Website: lowes
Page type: review-order
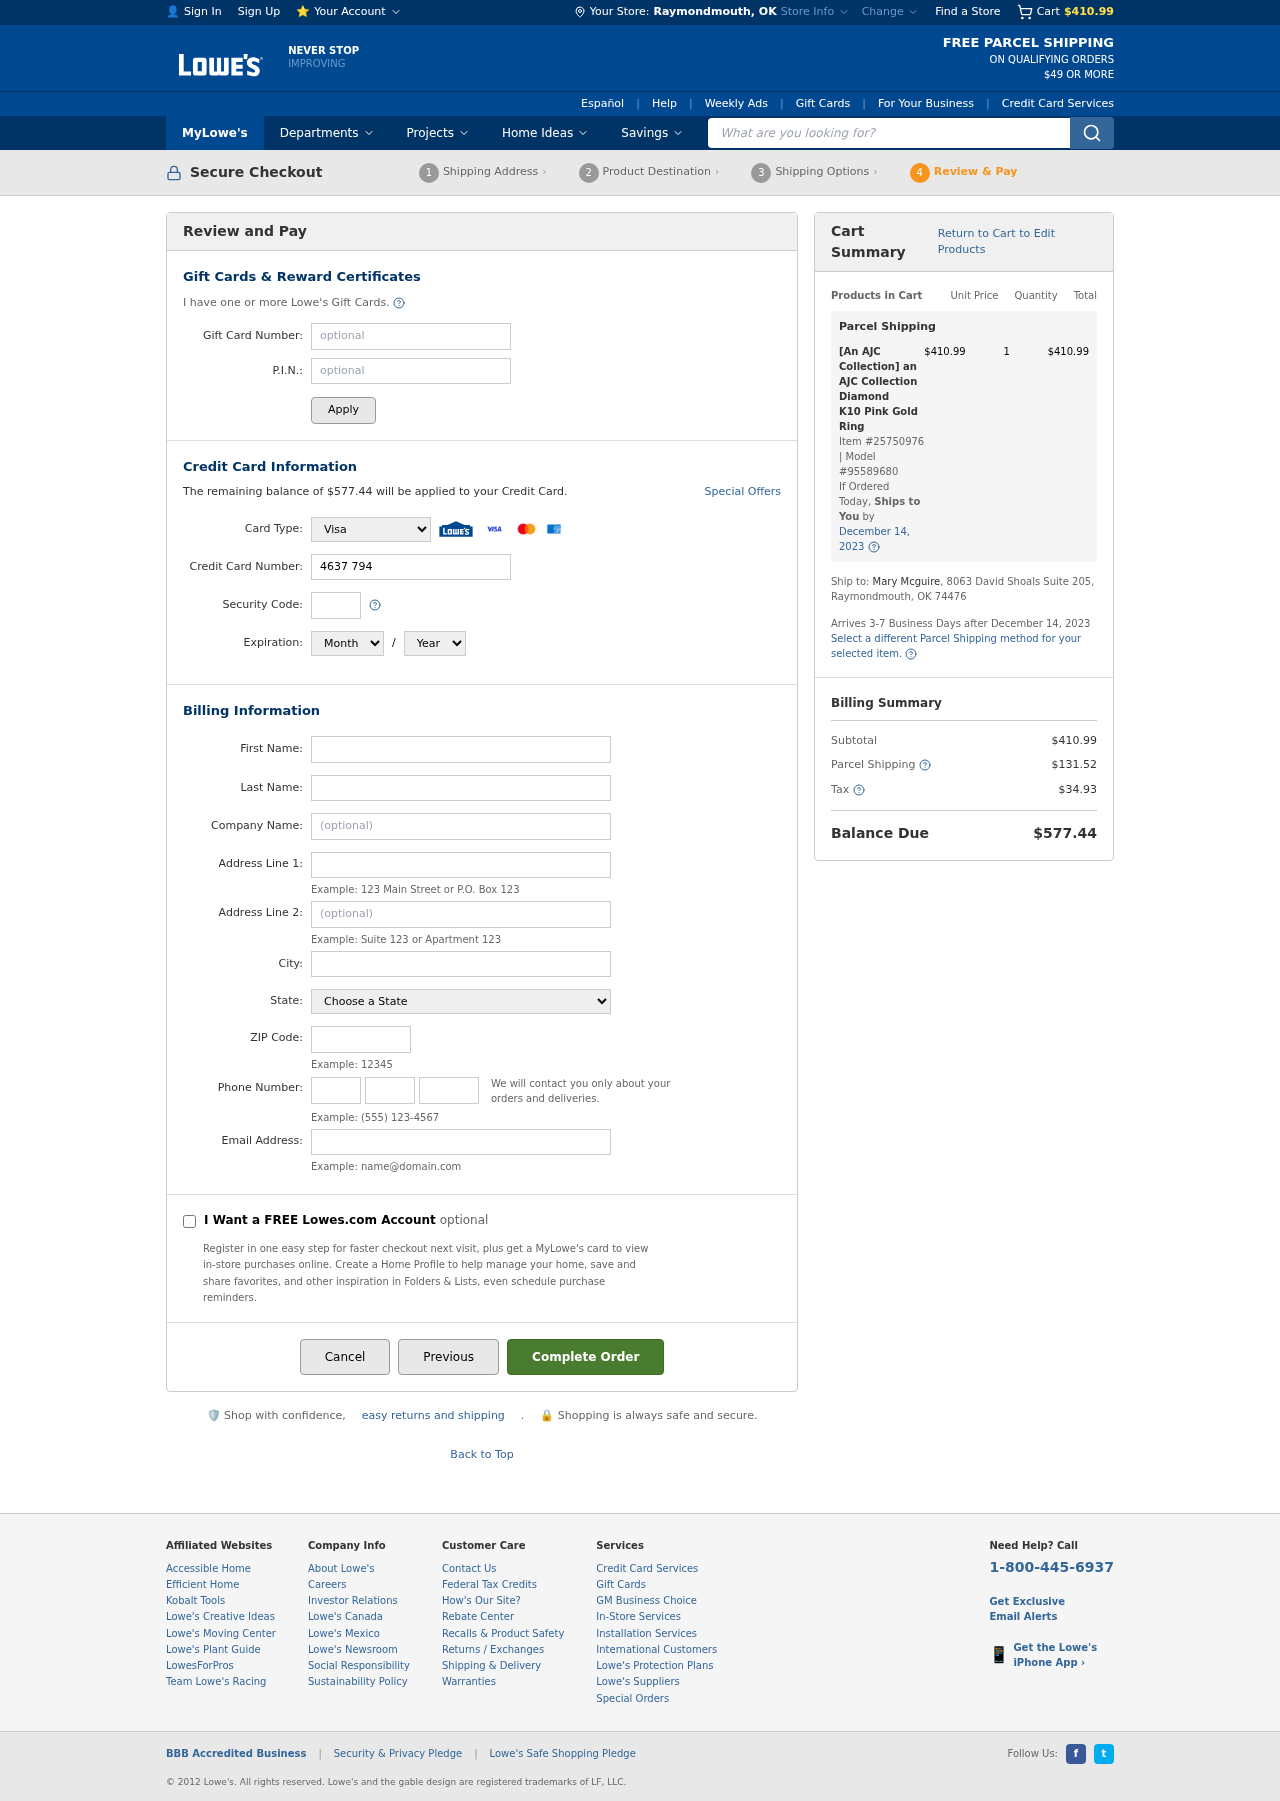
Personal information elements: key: PII_CARD_CVV
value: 573
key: PII_CARD_EXPIRY_MONTH
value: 09
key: PII_CARD_EXPIRY_YEAR
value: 30
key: PII_CARD_NUMBER
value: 4637 7940 7344 0332
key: PII_CARD_TYPE
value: Visa
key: PII_CITY
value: Raymondmouth
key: PII_CITY_STATE
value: Raymondmouth, OK
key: PII_COMPANY
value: Reeves, Cuevas and Cox
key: PII_EMAIL
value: mmcguire@hotmail.com
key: PII_FIRSTNAME
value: Mary
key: PII_LASTNAME
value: Mcguire
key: PII_PHONE_AREA
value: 977
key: PII_PHONE_PREFIX
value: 924
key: PII_PHONE_SUFFIX
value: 1146
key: PII_POSTCODE
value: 74476
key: PII_STATE
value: Oklahoma
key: PII_STREET
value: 8063 David Shoals Suite 205
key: PII_STREET2
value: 8063 David Shoals Suite 205
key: PII_STREET2
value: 778 Rogers Estates
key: PII_FULLNAME2
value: Mary Mcguire
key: PII_CITY_STATE_ZIP2
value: Raymondmouth, OK 74476
Product elements: key: PRODUCT1_NAME
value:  [An AJC Collection] an AJC Collection Diamond K10 Pink Gold Ring
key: PRODUCT1_PRICE
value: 410.99
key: PRODUCT1_QUANTITY
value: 1
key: PRODUCT1_ITEM_NUMBER
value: Item #25750976
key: PRODUCT1_MODEL_NUMBER
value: Model #95589680
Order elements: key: ORDER_SUBTOTAL
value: $410.99
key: ORDER_BALANCE_DUE
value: $577.44
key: ORDER_SHIPPING_DATE
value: December 14, 2023
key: ORDER_ITEM_TOTAL
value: $410.99
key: ORDER_SHIPPING_DATE2
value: December 14, 2023
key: ORDER_SHIPPING_COST
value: $131.52
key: ORDER_TAX
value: $34.93
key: ORDER_TOTAL
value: $577.44
Search elements: key: HEADER_SEARCH
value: What are you looking for?